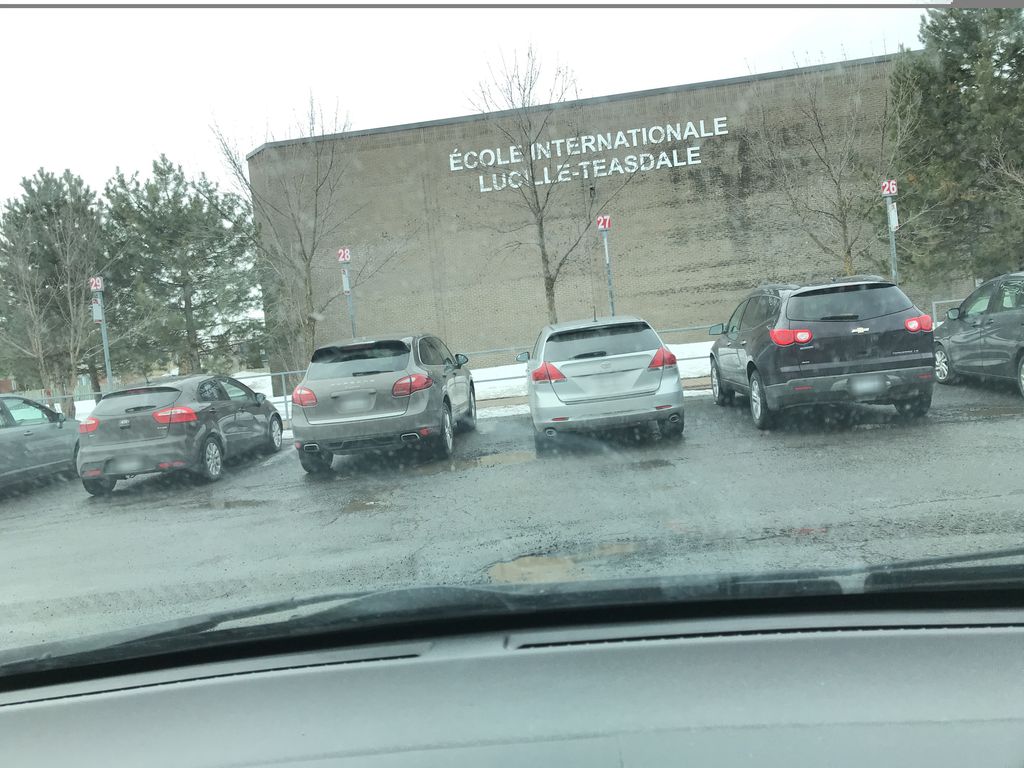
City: montreal